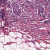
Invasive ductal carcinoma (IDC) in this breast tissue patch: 1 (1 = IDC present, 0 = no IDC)